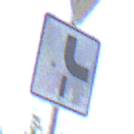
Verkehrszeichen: VerlaufVorfahrtsstrasse10
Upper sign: VorfahrtGewaehren
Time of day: SunriseSunset
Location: Outdoor (Urban)
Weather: Clear
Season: NotSpecified
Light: Natural